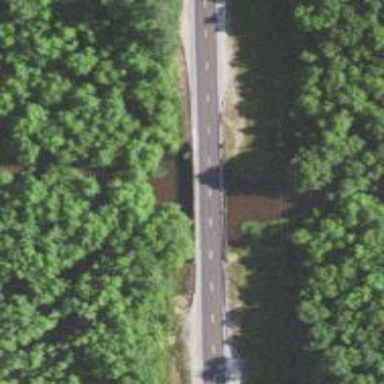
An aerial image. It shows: Primary highway on asphalt bridge.